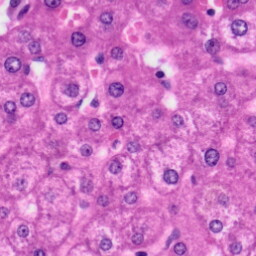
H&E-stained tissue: Liver